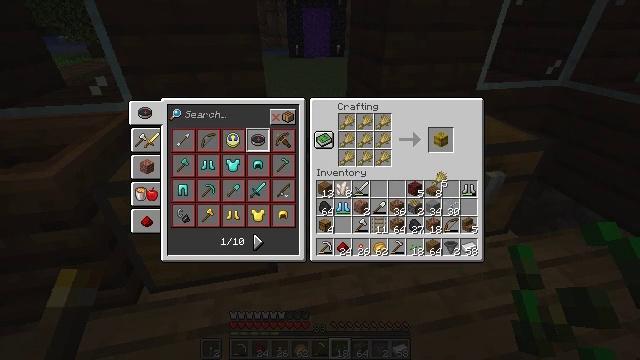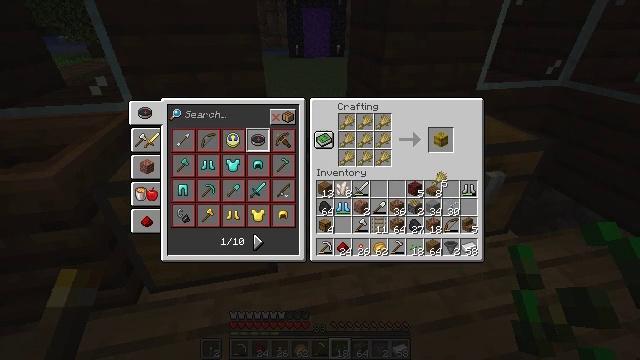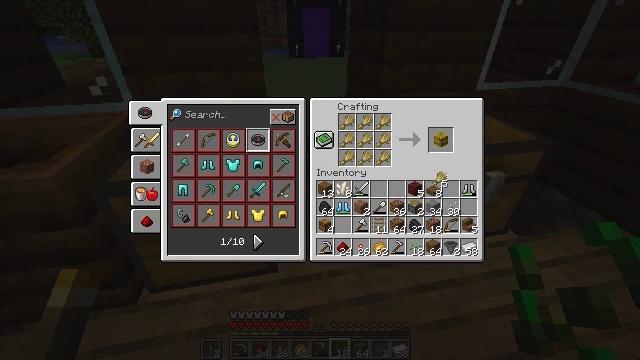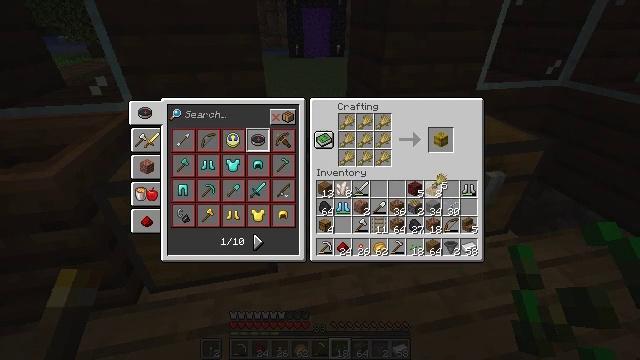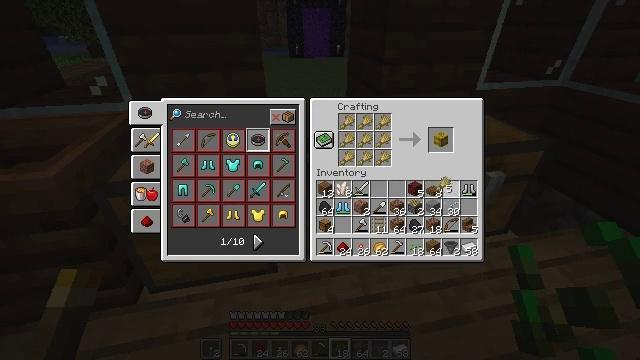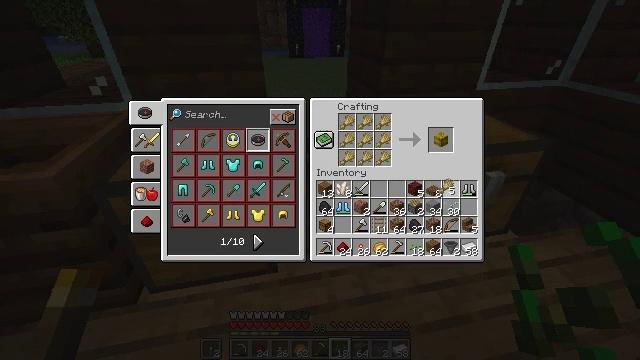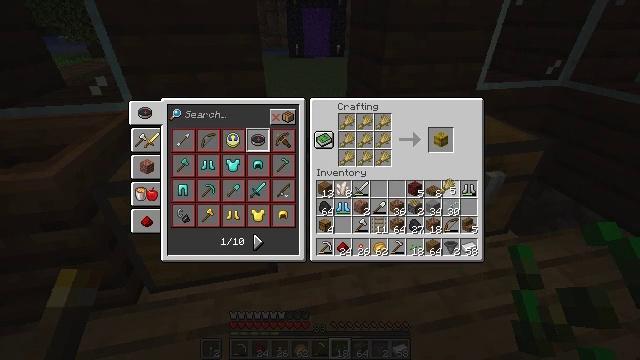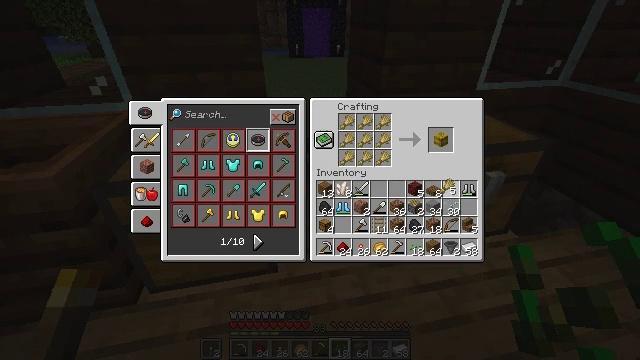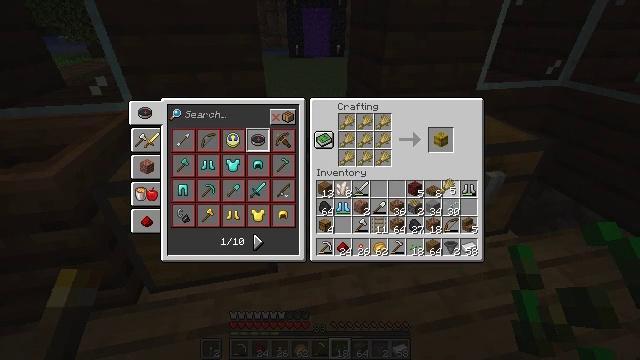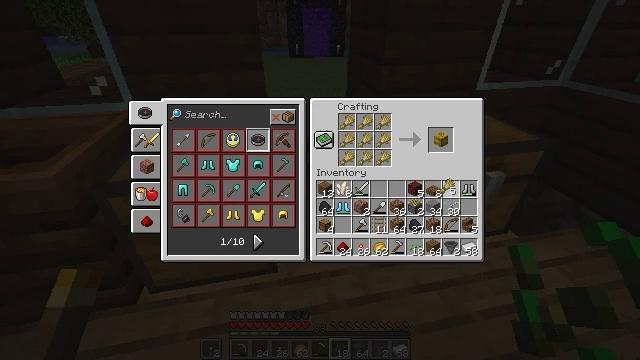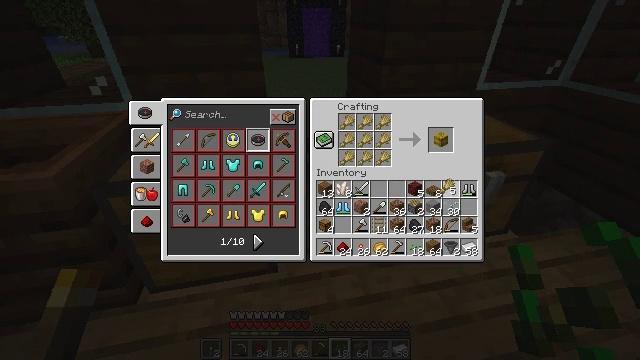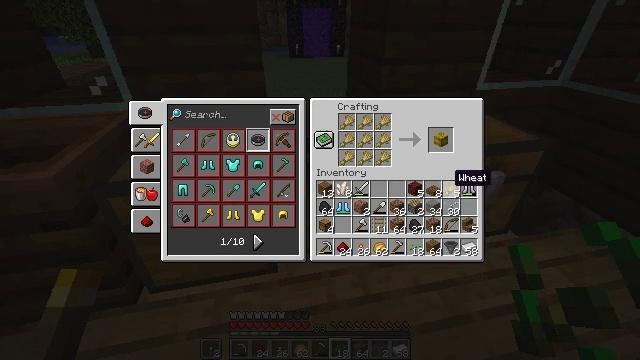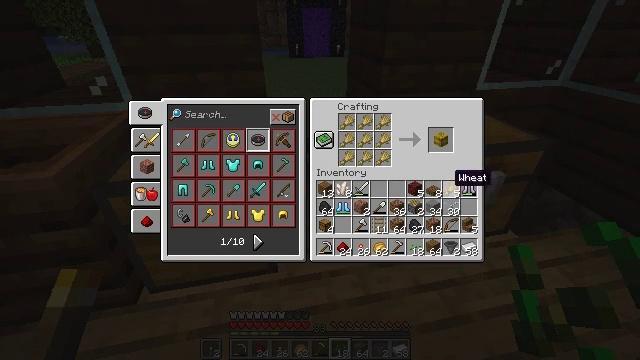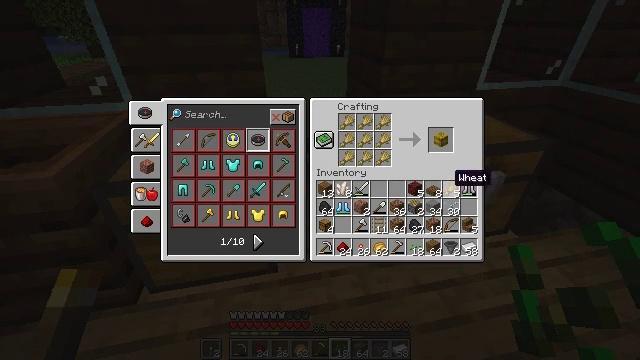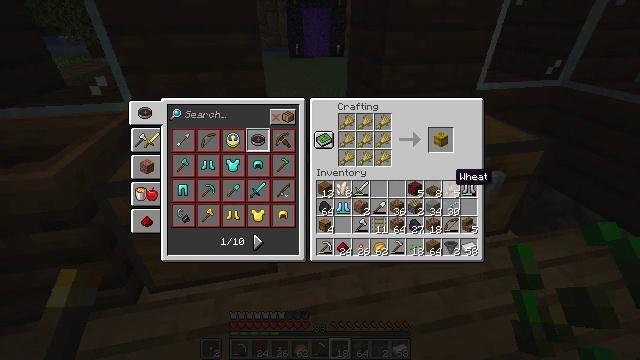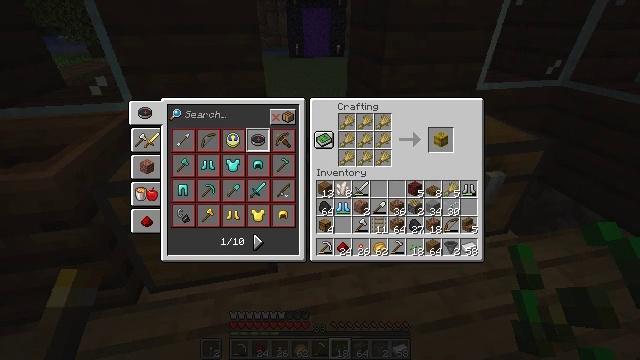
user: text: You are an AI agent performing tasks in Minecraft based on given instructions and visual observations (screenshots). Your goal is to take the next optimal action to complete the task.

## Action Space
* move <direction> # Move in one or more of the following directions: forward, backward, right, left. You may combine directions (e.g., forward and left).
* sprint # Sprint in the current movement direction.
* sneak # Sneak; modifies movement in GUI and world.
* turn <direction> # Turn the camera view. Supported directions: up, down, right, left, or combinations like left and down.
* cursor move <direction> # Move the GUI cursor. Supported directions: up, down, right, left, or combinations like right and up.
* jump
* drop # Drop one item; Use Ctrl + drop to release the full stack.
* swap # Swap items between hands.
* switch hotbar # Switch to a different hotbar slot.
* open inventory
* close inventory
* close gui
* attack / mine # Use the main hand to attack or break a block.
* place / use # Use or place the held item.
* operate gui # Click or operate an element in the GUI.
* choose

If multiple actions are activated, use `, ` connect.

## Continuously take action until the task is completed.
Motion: motion action
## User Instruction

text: Make a hay block using wheat in the crafting table.
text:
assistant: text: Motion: no_op
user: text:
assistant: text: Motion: no_op
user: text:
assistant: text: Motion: no_op
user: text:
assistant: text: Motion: no_op
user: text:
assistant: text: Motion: no_op
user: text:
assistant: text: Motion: no_op
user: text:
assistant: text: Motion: operate gui
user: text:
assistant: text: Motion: operate gui
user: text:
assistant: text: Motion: operate gui
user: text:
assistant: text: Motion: operate gui
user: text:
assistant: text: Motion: no_op
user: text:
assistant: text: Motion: no_op
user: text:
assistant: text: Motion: no_op
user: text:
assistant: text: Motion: no_op
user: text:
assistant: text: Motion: sneak, cursor move up
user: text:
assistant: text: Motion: sneak, cursor move up
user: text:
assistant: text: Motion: sneak, cursor move up
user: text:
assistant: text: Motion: sneak
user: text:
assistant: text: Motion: sneak
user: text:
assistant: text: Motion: sneak
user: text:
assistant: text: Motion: sneak, operate gui
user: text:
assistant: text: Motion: sneak, operate gui
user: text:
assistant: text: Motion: sneak, operate gui
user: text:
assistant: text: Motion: sneak
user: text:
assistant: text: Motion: sneak
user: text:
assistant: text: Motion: sneak